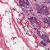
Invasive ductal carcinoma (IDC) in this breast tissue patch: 1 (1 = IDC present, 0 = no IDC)